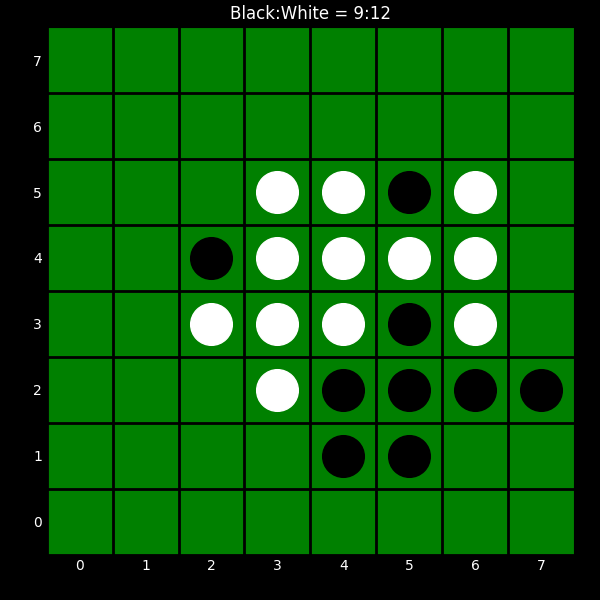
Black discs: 9
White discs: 12